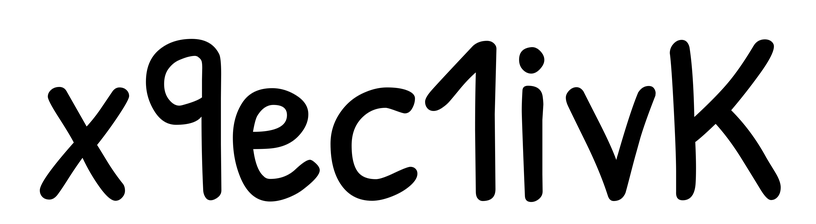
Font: PatrickHand-Regular